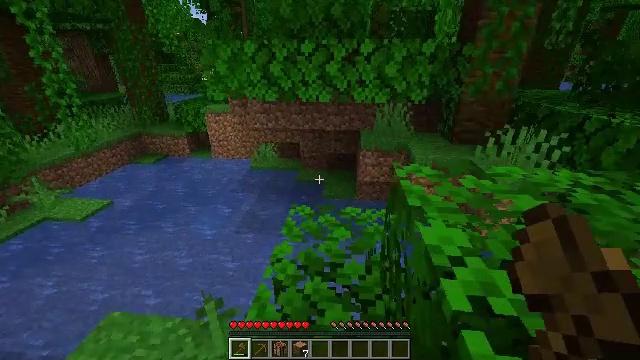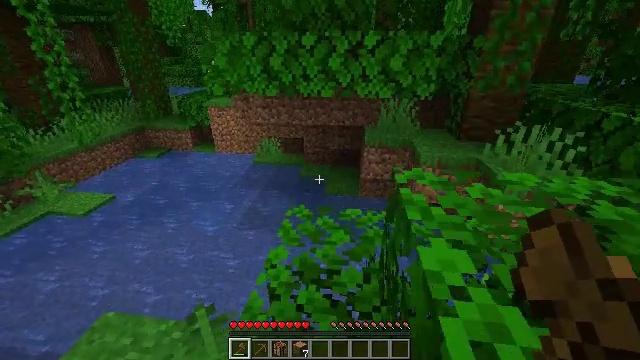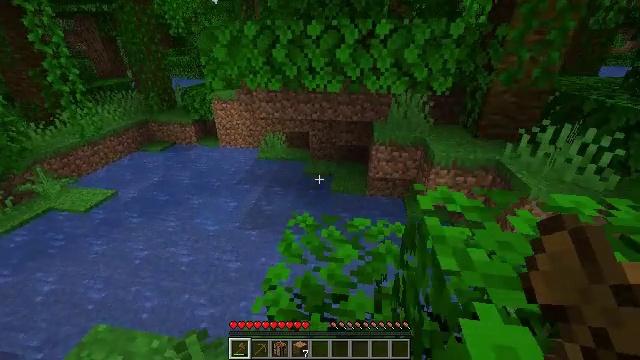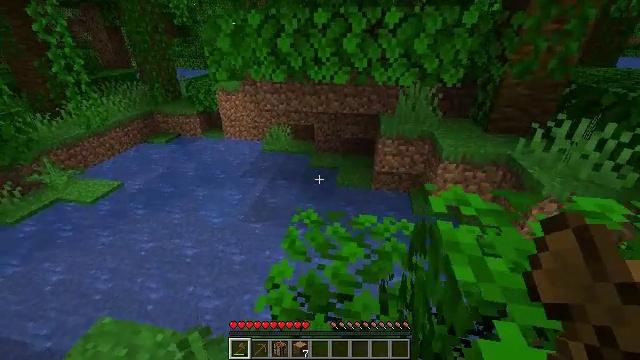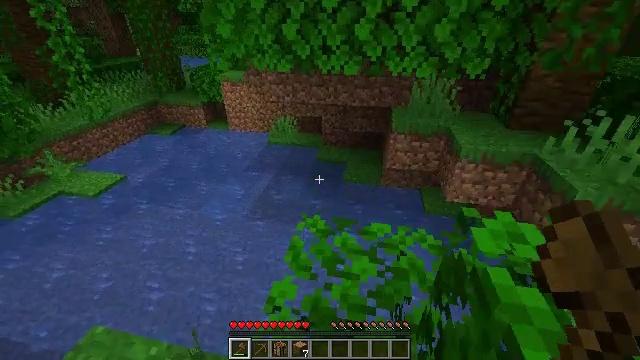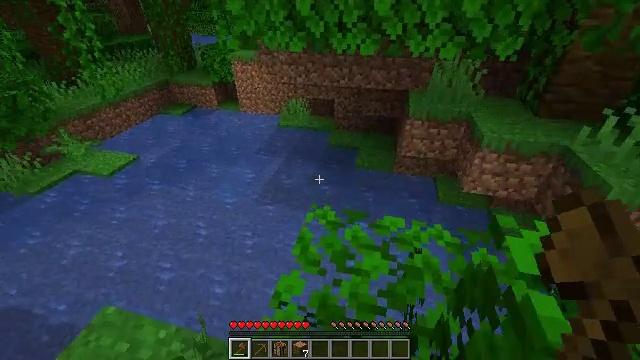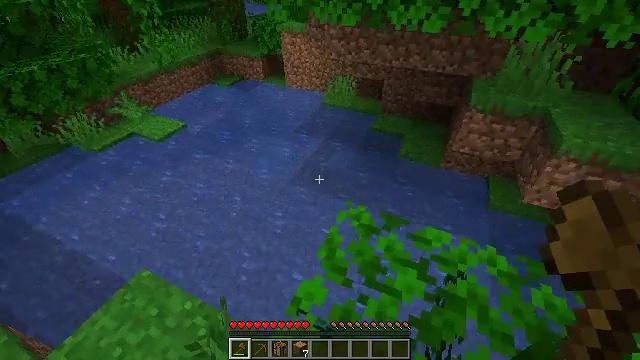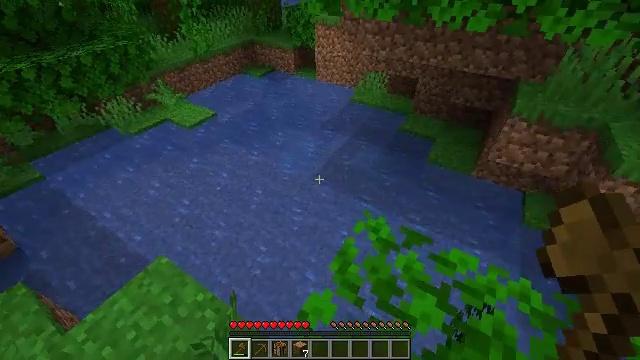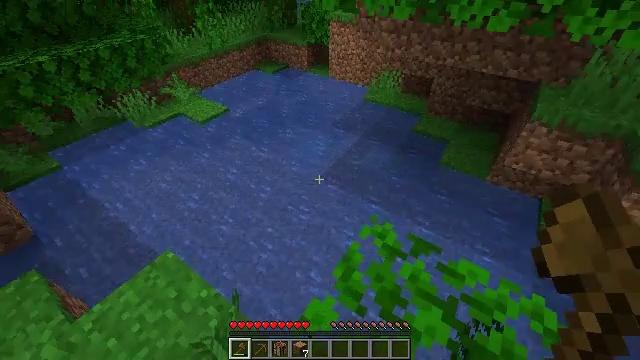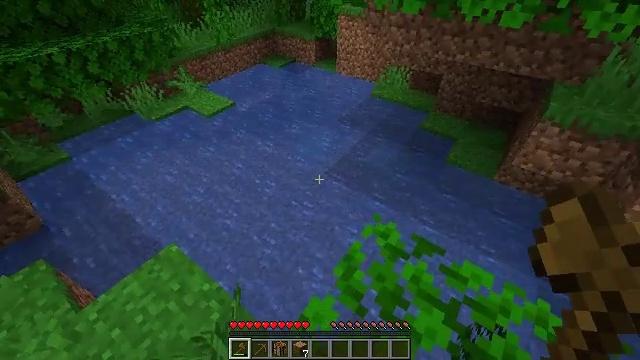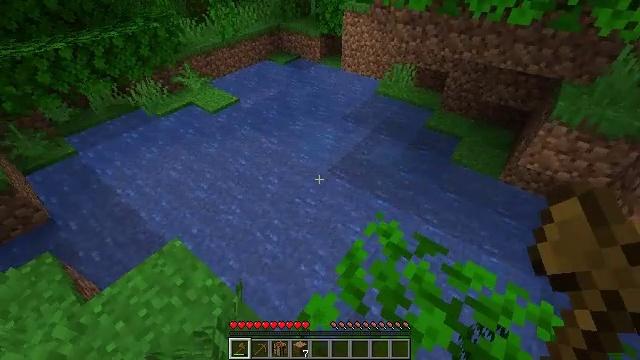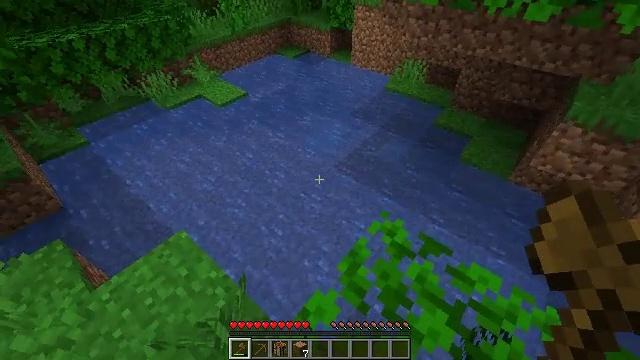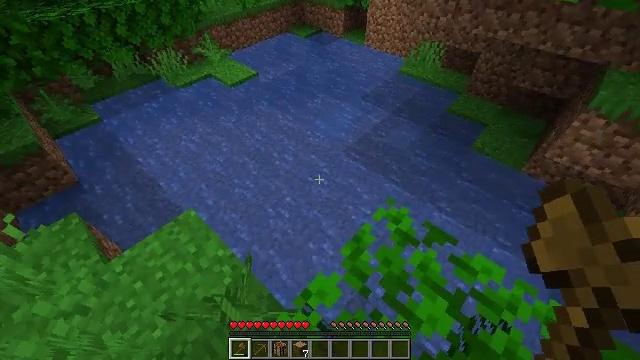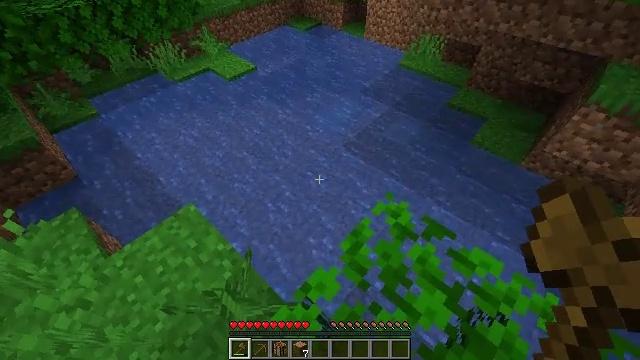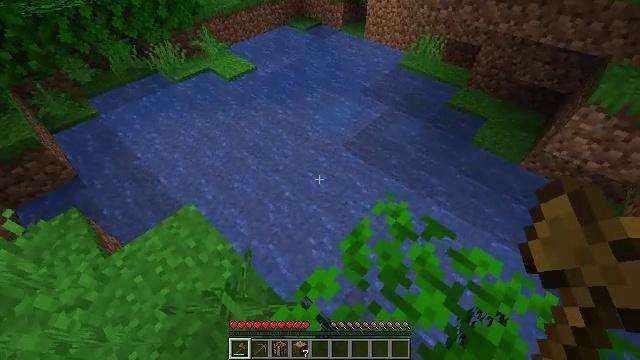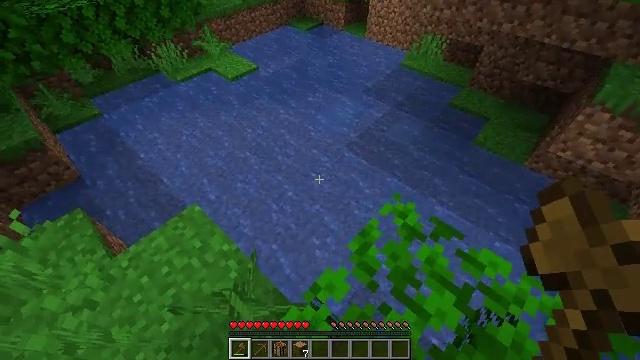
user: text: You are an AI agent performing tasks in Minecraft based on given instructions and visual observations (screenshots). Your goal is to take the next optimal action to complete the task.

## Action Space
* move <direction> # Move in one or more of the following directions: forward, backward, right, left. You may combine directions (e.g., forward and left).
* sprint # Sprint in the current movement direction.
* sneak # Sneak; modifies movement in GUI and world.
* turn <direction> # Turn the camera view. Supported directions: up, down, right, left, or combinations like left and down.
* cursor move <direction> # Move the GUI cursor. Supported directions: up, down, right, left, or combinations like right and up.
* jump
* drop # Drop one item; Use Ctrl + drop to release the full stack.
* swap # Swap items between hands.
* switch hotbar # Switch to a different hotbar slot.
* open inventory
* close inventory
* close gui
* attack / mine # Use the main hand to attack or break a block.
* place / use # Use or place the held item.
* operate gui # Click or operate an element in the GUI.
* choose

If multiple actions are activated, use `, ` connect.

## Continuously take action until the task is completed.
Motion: motion action
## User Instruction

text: Break the grass block.
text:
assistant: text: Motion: move forward and move right, turn left and down
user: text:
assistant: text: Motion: move forward, turn left and down
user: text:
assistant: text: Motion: move forward, turn left and down
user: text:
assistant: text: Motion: move forward, turn left and down
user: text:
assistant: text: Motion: move forward, turn left and down
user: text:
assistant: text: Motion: move forward, turn left and down
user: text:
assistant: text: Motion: turn left and down
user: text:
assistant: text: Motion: turn left
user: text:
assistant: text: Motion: turn left and down
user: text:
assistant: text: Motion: turn left
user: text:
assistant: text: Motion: turn left and down
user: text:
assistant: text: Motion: turn left and down
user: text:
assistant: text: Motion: turn down
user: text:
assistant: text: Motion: no_op
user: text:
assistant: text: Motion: move left
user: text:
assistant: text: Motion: move left, turn up
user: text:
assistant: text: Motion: move left, turn left and up
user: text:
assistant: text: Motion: move left, turn left and up
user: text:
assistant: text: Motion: move left, turn right and up
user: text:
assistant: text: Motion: move left, turn right and up
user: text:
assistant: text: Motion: move left, turn right and up
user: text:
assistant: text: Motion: move left
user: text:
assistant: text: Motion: move left
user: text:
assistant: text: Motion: turn right
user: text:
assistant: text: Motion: no_op
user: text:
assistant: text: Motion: no_op
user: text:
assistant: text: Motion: move right, turn right
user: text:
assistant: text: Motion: move right, turn right and up
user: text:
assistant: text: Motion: move right, turn right and up
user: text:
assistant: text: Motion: move right, turn right and up